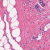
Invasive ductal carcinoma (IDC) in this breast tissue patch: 0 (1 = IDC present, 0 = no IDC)